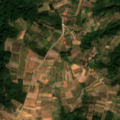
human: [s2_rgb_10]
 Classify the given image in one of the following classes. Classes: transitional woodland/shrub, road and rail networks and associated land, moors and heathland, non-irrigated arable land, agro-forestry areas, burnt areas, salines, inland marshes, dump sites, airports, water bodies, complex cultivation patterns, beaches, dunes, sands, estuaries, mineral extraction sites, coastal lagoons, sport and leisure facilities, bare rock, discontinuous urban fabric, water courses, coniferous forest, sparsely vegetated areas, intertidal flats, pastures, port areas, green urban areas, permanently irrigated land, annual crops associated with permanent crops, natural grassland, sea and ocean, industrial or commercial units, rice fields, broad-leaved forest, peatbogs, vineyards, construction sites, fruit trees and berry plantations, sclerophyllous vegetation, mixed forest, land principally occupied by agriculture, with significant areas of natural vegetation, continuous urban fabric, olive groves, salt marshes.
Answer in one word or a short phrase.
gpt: non-irrigated arable land, complex cultivation patterns, land principally occupied by agriculture, with significant areas of natural vegetation, broad-leaved forest